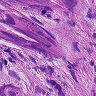
Metastatic tissue present: yes